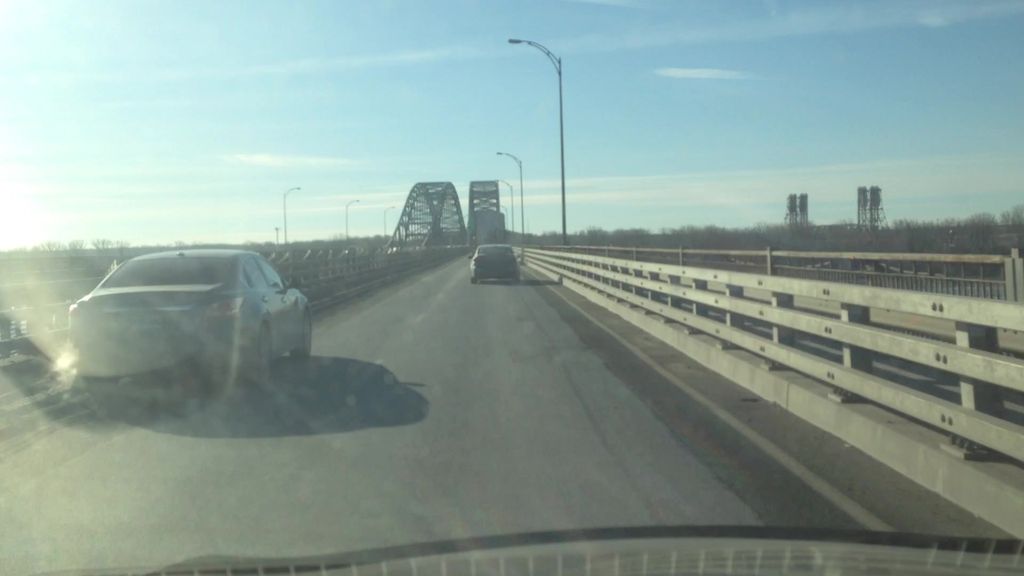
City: montreal